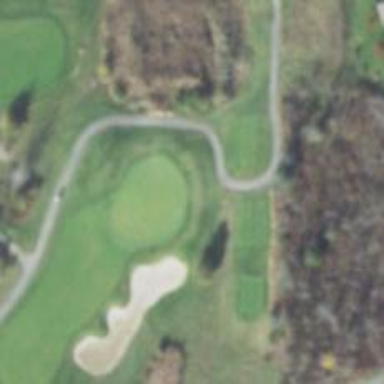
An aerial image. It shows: Golf hole.